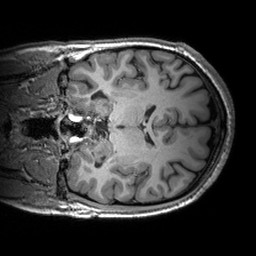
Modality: T1w
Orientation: coronal
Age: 29
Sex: male
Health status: healthy
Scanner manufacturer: siemens
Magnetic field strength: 3 T
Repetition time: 2.53 s
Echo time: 0.00288 s